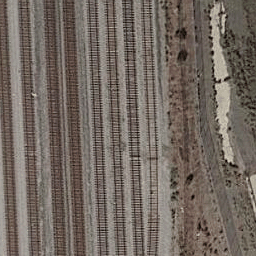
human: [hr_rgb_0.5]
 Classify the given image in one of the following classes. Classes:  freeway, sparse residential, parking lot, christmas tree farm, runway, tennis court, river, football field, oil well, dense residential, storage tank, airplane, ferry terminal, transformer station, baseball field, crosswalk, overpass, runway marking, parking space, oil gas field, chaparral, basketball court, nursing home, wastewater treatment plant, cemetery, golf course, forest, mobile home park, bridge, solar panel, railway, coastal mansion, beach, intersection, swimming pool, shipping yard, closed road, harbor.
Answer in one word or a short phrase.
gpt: railway